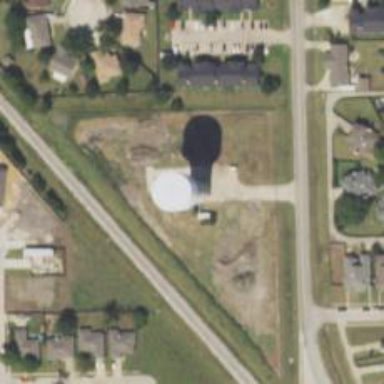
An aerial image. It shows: Water tower that is man-made.